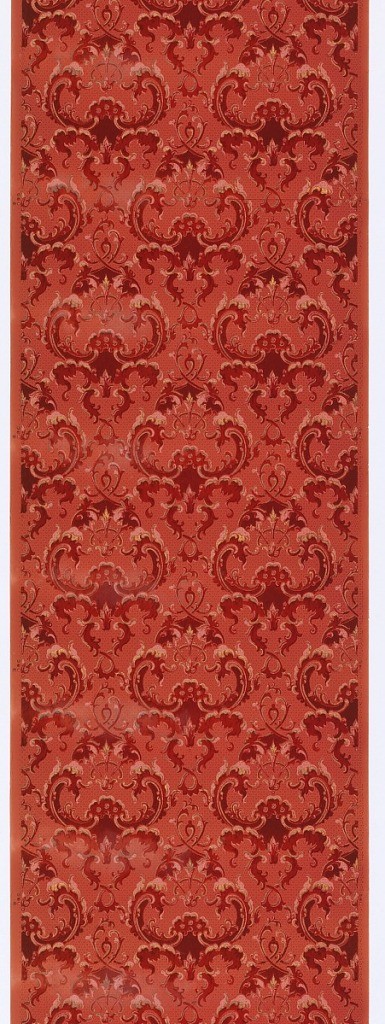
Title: Sidewall
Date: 1905–1915
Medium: Machine-printed paper
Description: Scrolling acanthus pattern, with foliage forming repeating medallions. Printed in red and white on mauve ground.